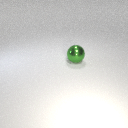
large green metal sphere